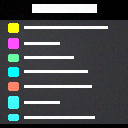
Screen state: on